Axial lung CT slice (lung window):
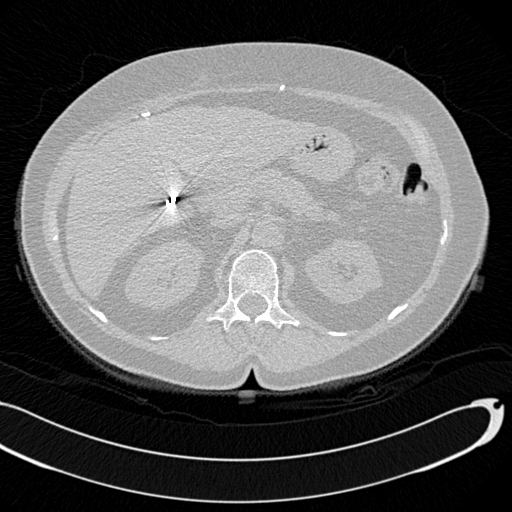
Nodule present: no